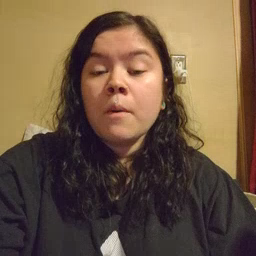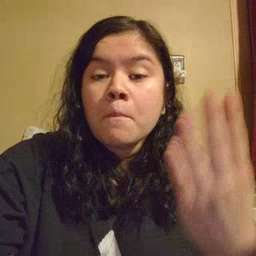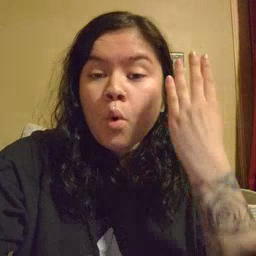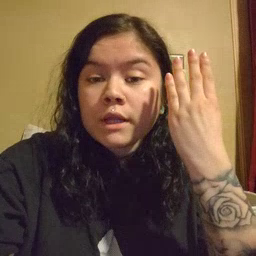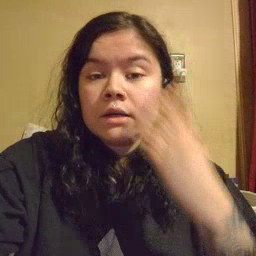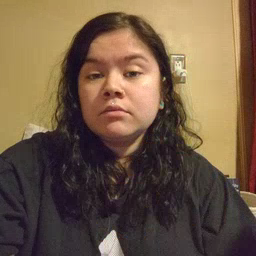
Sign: morning